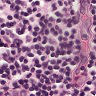
Metastatic tissue present: no